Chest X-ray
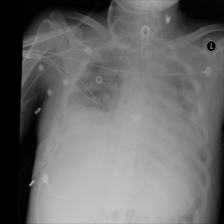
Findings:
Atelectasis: negative
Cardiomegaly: negative
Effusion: negative
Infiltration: positive
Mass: negative
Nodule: negative
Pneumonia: negative
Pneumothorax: negative
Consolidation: negative
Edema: negative
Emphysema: negative
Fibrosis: negative
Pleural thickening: negative
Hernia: negative